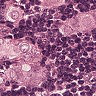
Metastatic tissue present: yes